Question: I am trying to fill a range that is unknown in size, as a user can choose up to 15 items in the first set. This will be inserted into a certain row.
I have a checkbox with the following names/values:
'''
Name Value
========== =====
chk_week1 1
chk_week2 2
... ...
... ...
chk_week15 15
'''
For example if the user selects , , and , then it should be inserted into the cell as 1,2,4,5.
I've included an image how it looks like to better demonstrate it:

Each checkbox has the name and value listed in the table above. Here is the code I am using so far:
'''
Private Sub btnSubmit_Click()
Dim ws As Worksheet
Dim rng1 As Range
Set ws = Worksheets("main")
' Copy the data to the database
' Get last empty cell in column A
Set rng1 = ws.Cells(Rows.Count, "a").End(xlUp)
deptCodeSplit = Split(cbo_deptCode.Value, " ")
' Having difficulty adding the code here
' rng1.Offset(1, 6) = weeks
End Sub
'''
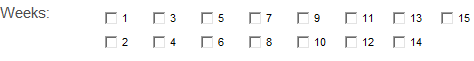
Answer: Value of a marked checkbox is shown in Linkedcell. Both can be assigned from Checkbox Properties.
Let's assign values from 1 to 15 for every separate checkbox, Linkedcells are in cells A1 to A15, having unique values from 1 to 15 for ticked checkboxes, or are blank for checkboxes which are not selected.
Corresponding cells in column B will be used for sequential merging:
B1:
'''
=IF(A1<>"",A1,"")
'''
B2 to Bn:
'''
=IF(AND(A2<>"",B1<>""),B1&" ,"&A2,IF(AND(B1="",A2<>""),A2,B1))
'''
The formula can be copied downwards indefinitely, the required string will be in the last row.
To accomplish the same in VBA:
'''
Function ValuesFromRange(Rng As range, Optional Delimiter As String)
Dim c As range
Dim txt As String
If Delimiter = "" Then Delimiter = ","
txt = ""
For Each c In Rng
If Len(c.Value) > 0 Then
If Len(txt) = 0 Then
txt = c.Value
Else
txt = Trim(txt) & Delimiter & c.Value
End If
End If
Next
ValuesFromRange = txt
End Function
'''
Spreadsheet example:
<URL>